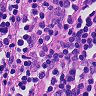
Metastatic tissue present: no